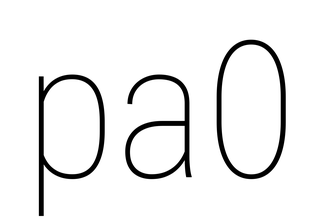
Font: Roboto_Condensed_Thin